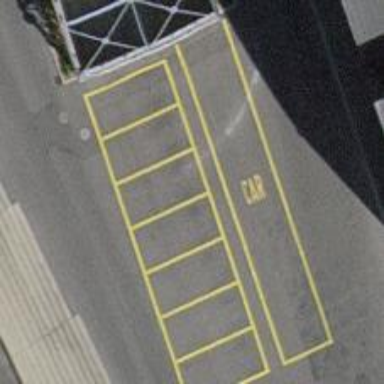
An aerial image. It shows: Parking space designated for buses.